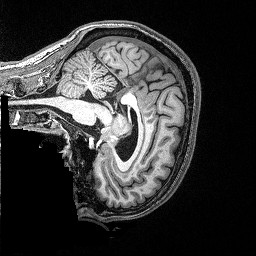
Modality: T1w
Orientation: sagittal
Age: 32
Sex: male
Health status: healthy
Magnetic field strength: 3 T
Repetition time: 2.53 s
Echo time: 0.00331 s